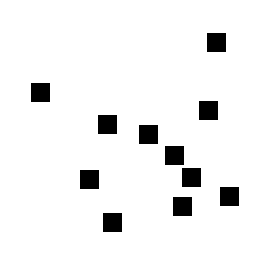
Squares: 11
Triangles: 0
Stars: 0
Total shapes: 11